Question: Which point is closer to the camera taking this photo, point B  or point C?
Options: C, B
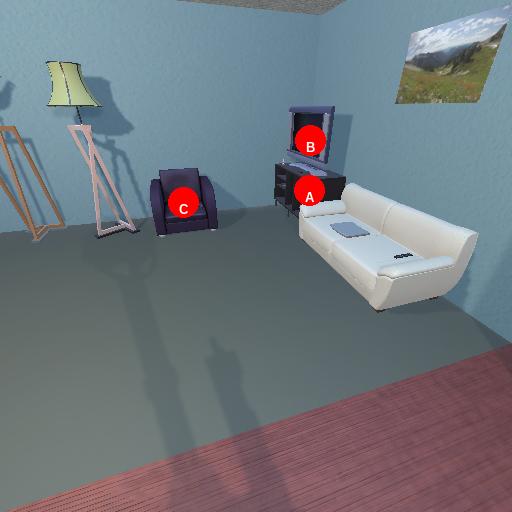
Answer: C